Question: I am using AutoMapper to convert a UI model to POCOs that I later serialize to XML using a DataContractSerializer in order to preserve the references between them.
The problem comes that, when mapping, .
The UI classes reference each other, but the mapping process makes new instances for every reference, so the original relations are broken :(
Let me explain:
I have 2 entities of type Person
'''
Person
{
List<House> OwnedHouses
}
'''
And these 2 objects
who owns
-
who also owns
-
When AutoMapper maps each Person correctly, but when it also maps House1 as two different instances!!
So I have a two copies of House1. John owns his House1 (#1) and Will owns his House1 (#2).
They are not linked anymore.
Is there any way to keep the relations that originally existed?
Thanks.
EDITED: Actually what I have is this:
A Document contains a list of ChildDocuments. Each ChildDocument has a list of Designables (Rectangles, Lines, Ellipses...) and a especial designable called ChildDocumentAdapter that contains itself ANOOTHER ChildDocument. This is the trouble, it can reference another ChildDocument.

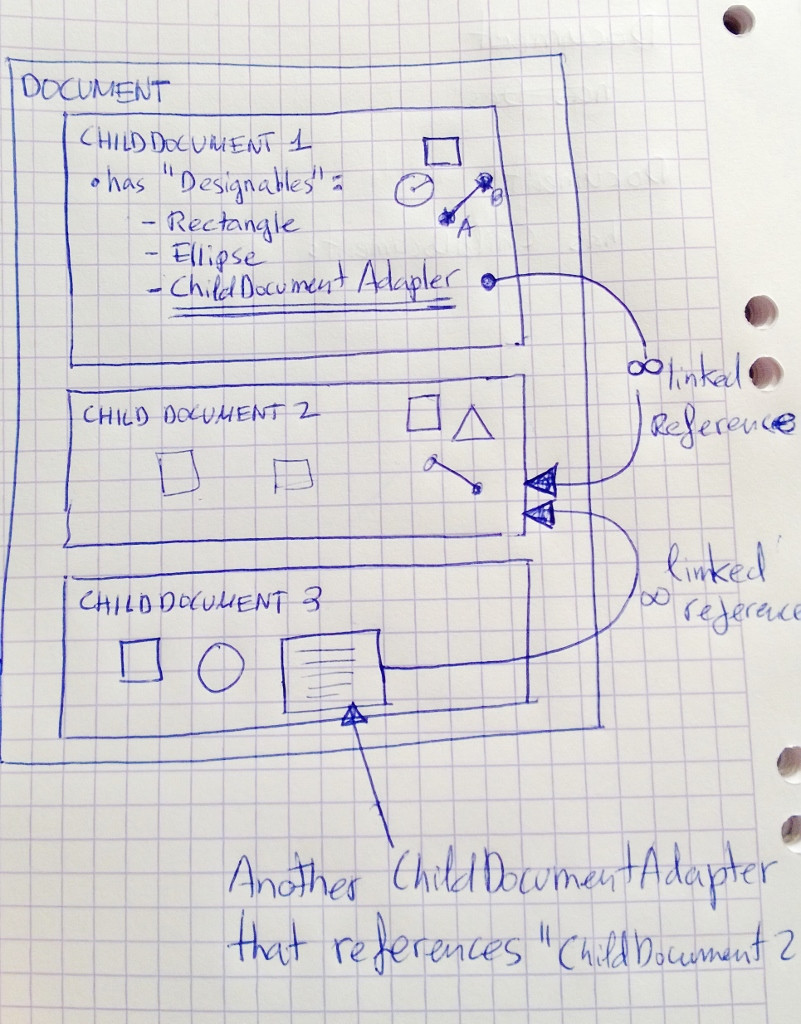
Answer: If I'm understanding the question, you're performing two separate mapping operations - one for John, another for Will.
@Sunny is right. AutoMapper is not designed to do this. Each call you make to 'Mapper.Map()' is typically independent of any other. By using the same instance of the HouseListConverter, you get the benefit of caching all mapped houses in a dictionary. But you have to either register it globally or pass it as an option to the mapping calls you want grouped together. That's not just extra work, it's hiding a very important implementation detail deep within the converter.
If you map both John and Will in one operation, by putting them into a collection, the output would be what you want without the need for a custom converter or resolver.
It may be an easier alternative for other people with a similar problem.
'''
public void MapListOfPeopleWithSameHouse()
{
Mapper.CreateMap<Person, PersonDTO>();
Mapper.CreateMap<House, HouseDTO>();
var people = new List<Person>();
var house = new House() { Address = "123 Main" };
people.Add(new Person() { Name = "John", Houses = new List<House>() { house } });
people.Add(new Person() { Name = "Will", Houses = new List<House>() { house } });
var peopleDTO = Mapper.Map<List<PersonDTO>>(people);
Assert.IsNotNull(peopleDTO[0].Houses);
Assert.AreSame(peopleDTO[0].Houses[0], peopleDTO[1].Houses[0]);
}
'''